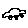
Label: car